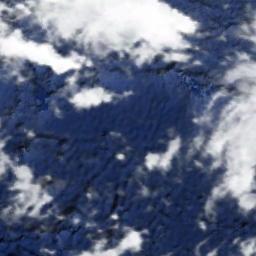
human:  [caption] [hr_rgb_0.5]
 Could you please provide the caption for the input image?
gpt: The cumulus clouds are located above the surface of the sea .

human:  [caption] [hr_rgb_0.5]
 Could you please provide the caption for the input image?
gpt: There were thick clouds in the air, And we could barely see anything on the ground .

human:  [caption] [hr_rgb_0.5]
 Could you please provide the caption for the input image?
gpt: White clouds on blue sea .

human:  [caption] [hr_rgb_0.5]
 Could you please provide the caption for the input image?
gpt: The white cloud is above blue sea .

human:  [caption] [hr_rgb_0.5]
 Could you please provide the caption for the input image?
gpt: There are some pieces of white clouds over a blue sea .